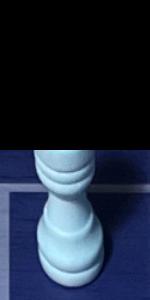
Label: Rook_White